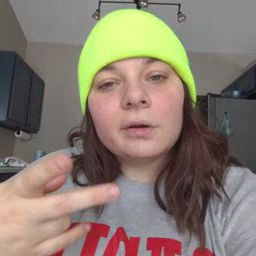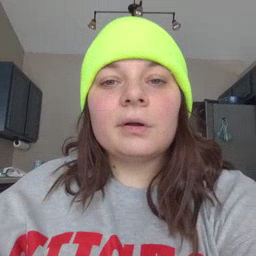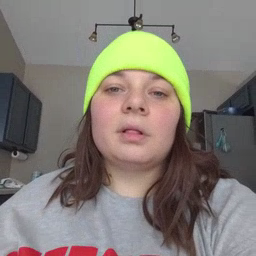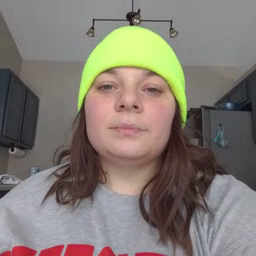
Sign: fall